Field crop: maize
Growth stage: 2
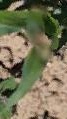
Species: maize